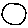
Label: circle